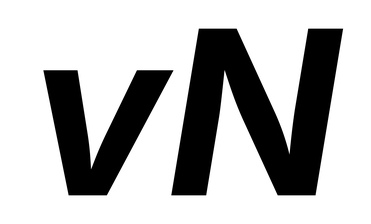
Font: Inter-Italic_Bold_Italic